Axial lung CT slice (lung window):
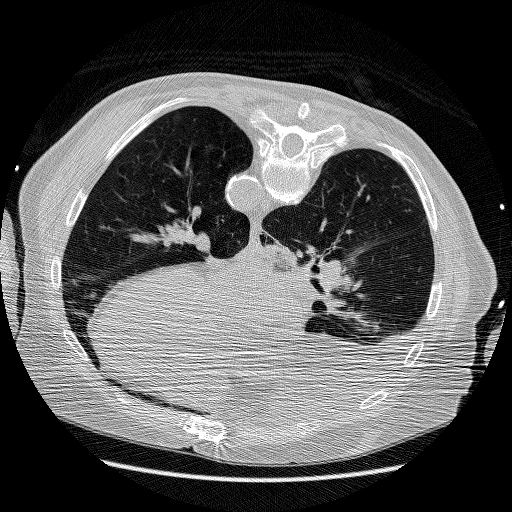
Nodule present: no